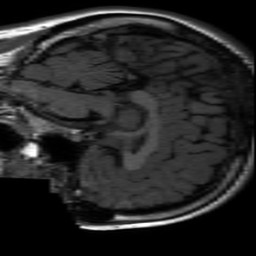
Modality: inplaneT1
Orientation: sagittal
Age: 19
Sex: female
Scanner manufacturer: ge
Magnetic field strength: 3 T
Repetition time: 2.297 s
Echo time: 0.02273 s